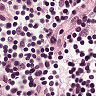
Metastatic tissue present: no